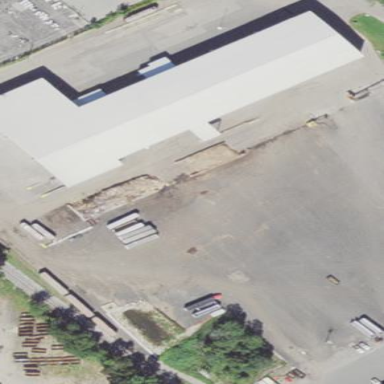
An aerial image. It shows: Building used as waste transfer station.